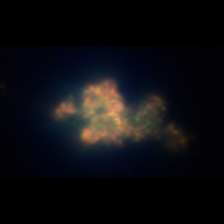
Taxon: Ciliates
Group: Other